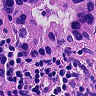
Metastatic tissue present: yes